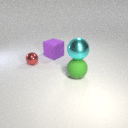
large cyan metal sphere above large green rubber sphere